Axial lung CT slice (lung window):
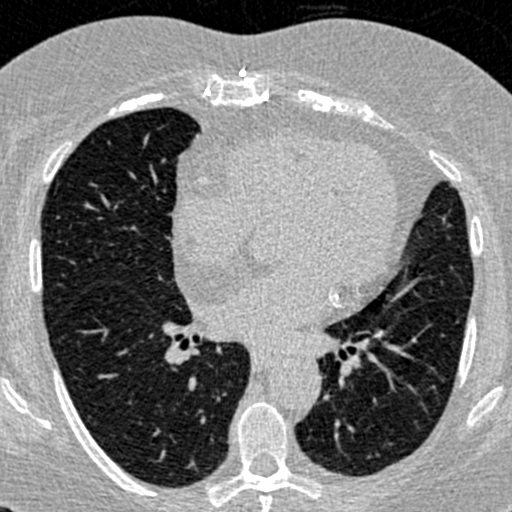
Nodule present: no